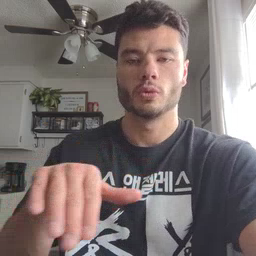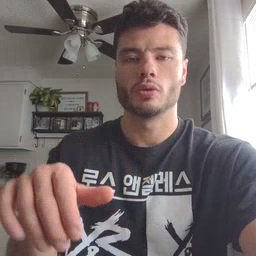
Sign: pool